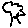
Label: tree